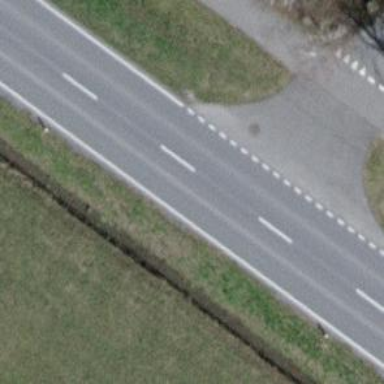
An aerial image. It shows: Primary highway with asphalt surface and cycle track alongside.